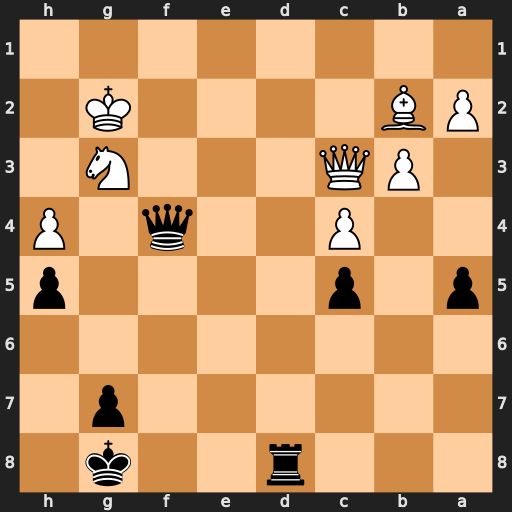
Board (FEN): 3r2k1/6p1/8/p1p4p/2P2q1P/1PQ3N1/PB4K1/8
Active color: b
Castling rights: -
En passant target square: -
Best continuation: Rd2+ Qxd2 Qxd2+